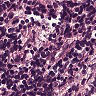
Metastatic tissue present: no